Field crop: maize
Growth stage: 2
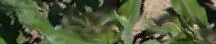
Species: maize